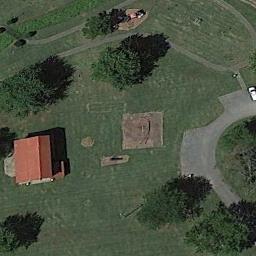
Label: residential